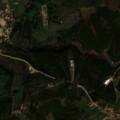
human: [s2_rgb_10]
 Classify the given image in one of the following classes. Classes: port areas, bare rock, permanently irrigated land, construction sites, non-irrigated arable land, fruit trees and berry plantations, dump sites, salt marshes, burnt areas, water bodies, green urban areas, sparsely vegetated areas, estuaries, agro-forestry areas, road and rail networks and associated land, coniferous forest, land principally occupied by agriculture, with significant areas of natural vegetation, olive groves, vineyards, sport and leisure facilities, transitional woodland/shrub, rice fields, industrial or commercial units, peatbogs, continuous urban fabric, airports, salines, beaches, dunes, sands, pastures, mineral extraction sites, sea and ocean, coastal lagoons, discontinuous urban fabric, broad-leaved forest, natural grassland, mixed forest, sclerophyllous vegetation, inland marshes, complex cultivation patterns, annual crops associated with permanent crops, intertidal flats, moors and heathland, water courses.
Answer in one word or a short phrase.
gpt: discontinuous urban fabric, annual crops associated with permanent crops, complex cultivation patterns, moors and heathland, transitional woodland/shrub